Question: I am using Magento to get product date fields' values. Then i decided to use 'Zend_Date' to handle that values because Magento returns dates in different formats (depending on the locale set).
But what i faced stunned me for a while. I got three dates, '12 Jul 2012' (let's call it today), '2 Mar 2012' and '2 Sep 2012'. And checking if today is later than each of others returns 'true' for both dates. E. g. today (which is ) (which stunned me).
Here's the proof from watches:

I got the dates as follows:
'''
$productData['news_from'] = Mage::app()->getLocale()->date($productData['news_from']);
$productData['news_to'] = Mage::app()->getLocale()->date($productData['news_to']);
$_currentDate = Mage::app()->getLocale()->date();
'''
What am i doing wrong???
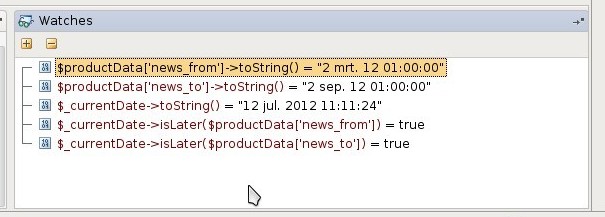
Answer: Could it be that your dates aren't parsed correctly from strings you receive from Mage? They seem to be not standard... try checking the UNIX timestamp for every value and see if its values tally with your source string dates.